Interaction volume radius: 5 \u00c5
Interaction volume height: 20 \u00c5
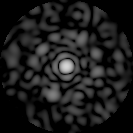
Disorder parameter: 0.8921